Question: I have a 5 x 5 table. Each cell is an asp.net textbox.
I want to get al the 5 textbox values of the last row with a non empty textbox.
For example:

This should get HELL O MY FRIE ND
But I get all the values BUT the last (ND). I don't know why. Here's my code:
'''
// RIGHT HERE, $(this) referes to the whole table
$(this).find('input[value!=""]')
// I get the last edited textbox
.last()
// Go up to the parent <td>
.parent('td')
.siblings('td')
// I get all my brothers of type input
.children(':input')
.each(function () {
alert($(this).val());
});
'''
I am doing something wrong but what?
thank you.
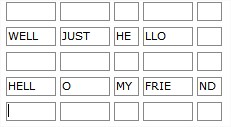
Answer: The problem lies when you call '.siblings()' - that returns all '<td>' elements that has the same parent as your currently selected '<td>' element. The problem can be solved by traversing up another step in the DOM and then selecting the children as has been shown by @Adrian, @Quintin Robinson, @Sushanth --, and @wirey.
I figured that I would post an answer so you would have an explanation since all other answers solved your problem but didn't explain what was wrong. And now here is how I would change your code :)
'''
$(this).find('input[value!=""]:last')
.parents('tr')
.find('td input')
.each(function () {
alert($(this).val());
});
'''